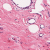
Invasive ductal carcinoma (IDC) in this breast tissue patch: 0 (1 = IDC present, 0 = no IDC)